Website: walmart
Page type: gifting
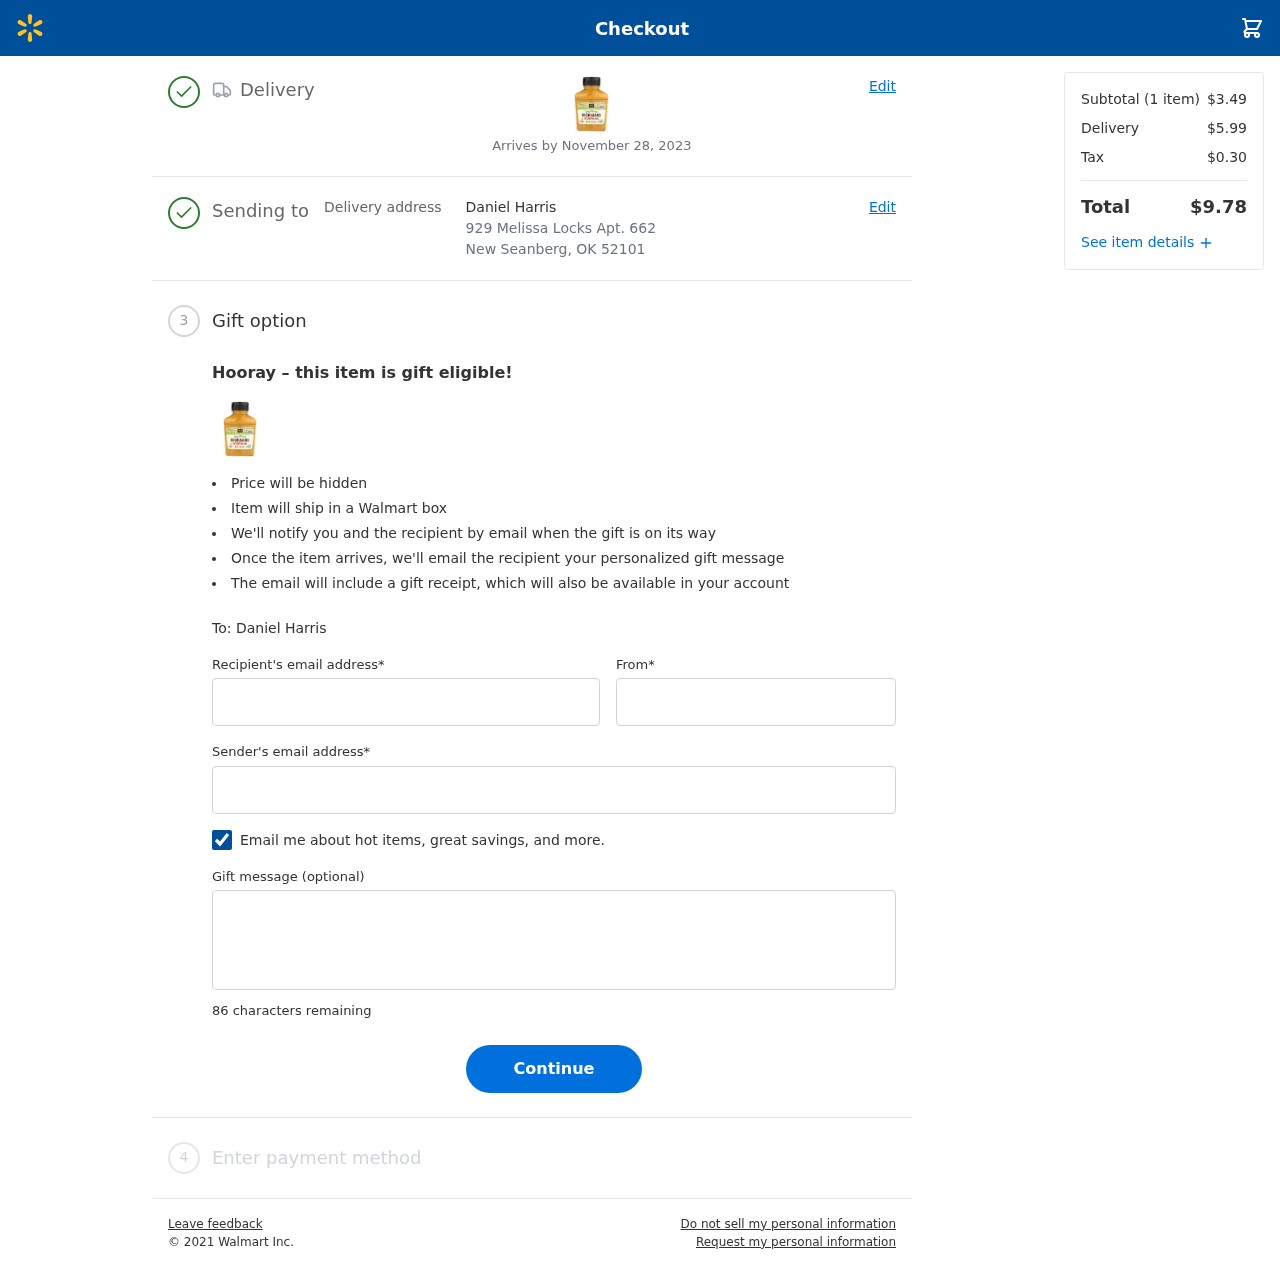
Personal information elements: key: PII_CITY_STATE_ZIP
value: New Seanberg, OK 52101
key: PII_EMAIL
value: jerryrhodes@hotmail.com
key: PII_FIRSTNAME
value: Jerry
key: PII_GIFT_EMAIL
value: daniel.harris@yahoo.com
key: PII_GIFT_FULLNAME
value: Daniel Harris
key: PII_GIFT_MESSAGE
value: Hey Daniel! I saw this spicy Korean mustard and thought of all the delicious meals you whip up – can’t wait to see how you use it! Hope this adds a little extra flavor to your next kitchen adventure. Enjoy!
Jerry
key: PII_STREET
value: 929 Melissa Locks Apt. 662
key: PII_GIFT_FIRSTNAME
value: Daniel
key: PII_GIFT_LASTNAME
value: Harris
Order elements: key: ORDER_DELIVERY_DATE
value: Arrives by November 28, 2023
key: ORDER_NUM_ITEMS
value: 1
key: ORDER_SUBTOTAL
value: $3.49
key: ORDER_SHIPPING_COST
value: $5.99
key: ORDER_TAX
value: $0.30
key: ORDER_TOTAL
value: $9.78